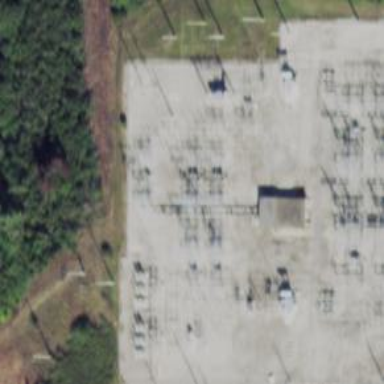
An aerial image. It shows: Switch for power supply.